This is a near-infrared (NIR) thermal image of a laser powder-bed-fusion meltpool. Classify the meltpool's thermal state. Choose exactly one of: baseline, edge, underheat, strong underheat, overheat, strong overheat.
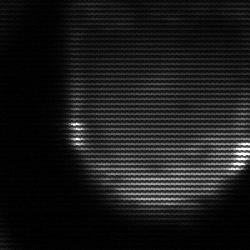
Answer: edge